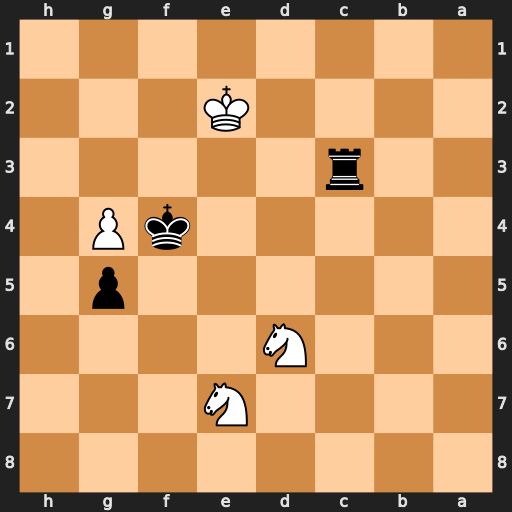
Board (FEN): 8/4N3/3N4/6p1/5kP1/2r5/4K3/8
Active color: b
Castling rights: -
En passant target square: -
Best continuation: Re3+ Kf1 Rxe7